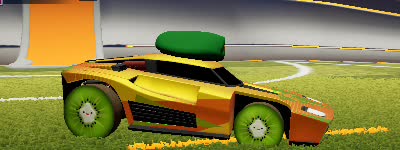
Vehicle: breakout